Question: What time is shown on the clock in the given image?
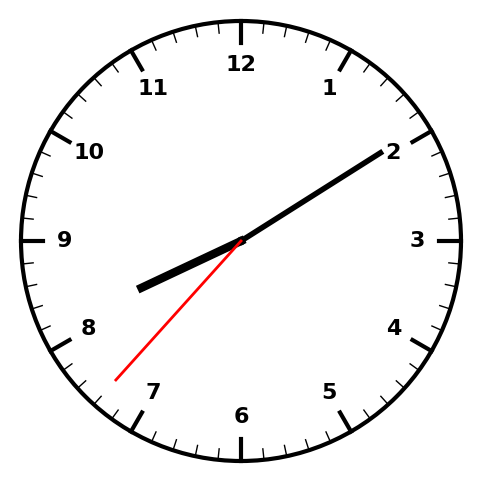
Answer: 08:09:37